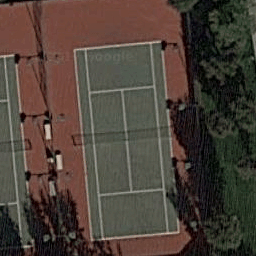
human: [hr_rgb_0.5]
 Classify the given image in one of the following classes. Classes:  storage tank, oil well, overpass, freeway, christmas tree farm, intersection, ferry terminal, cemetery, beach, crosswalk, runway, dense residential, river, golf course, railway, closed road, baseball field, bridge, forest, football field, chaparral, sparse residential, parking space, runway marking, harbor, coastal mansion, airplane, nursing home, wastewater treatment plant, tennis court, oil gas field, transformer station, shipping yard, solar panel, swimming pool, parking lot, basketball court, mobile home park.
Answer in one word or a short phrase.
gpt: tennis court